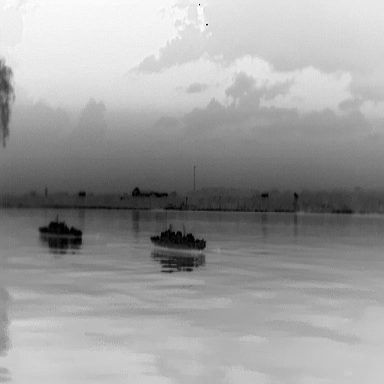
There are two warships in the infrared image.